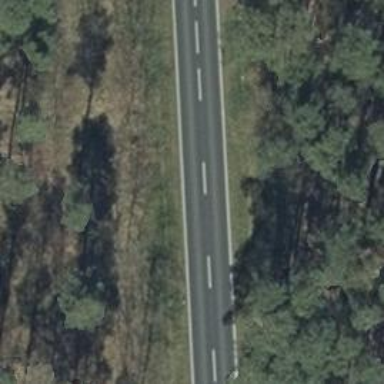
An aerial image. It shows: Primary road with asphalt surface.